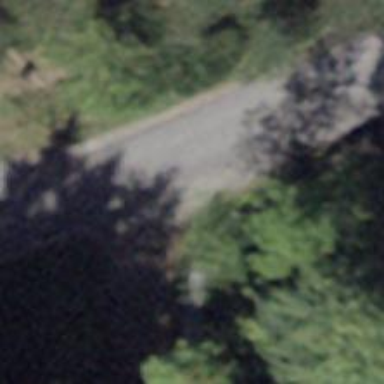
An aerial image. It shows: Unclassified road with paved surface.